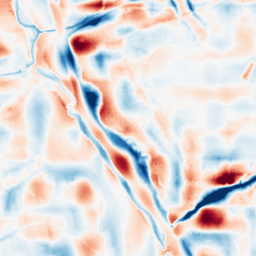
Category: wavelet
Decomposition family: wavelet_dwt
Decomposition parameters: wavelet: coif2
level: 5
Upsampling method: sinc_hamming
Upsampling parameters: scale: 8
kernel_size: 16
Upsampling scale: 8